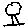
Label: tree